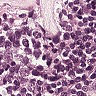
Metastatic tissue present: no